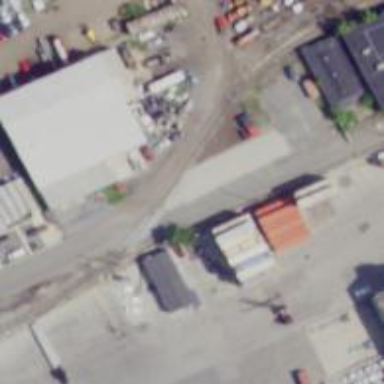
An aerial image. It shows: Railway level crossing.